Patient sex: M
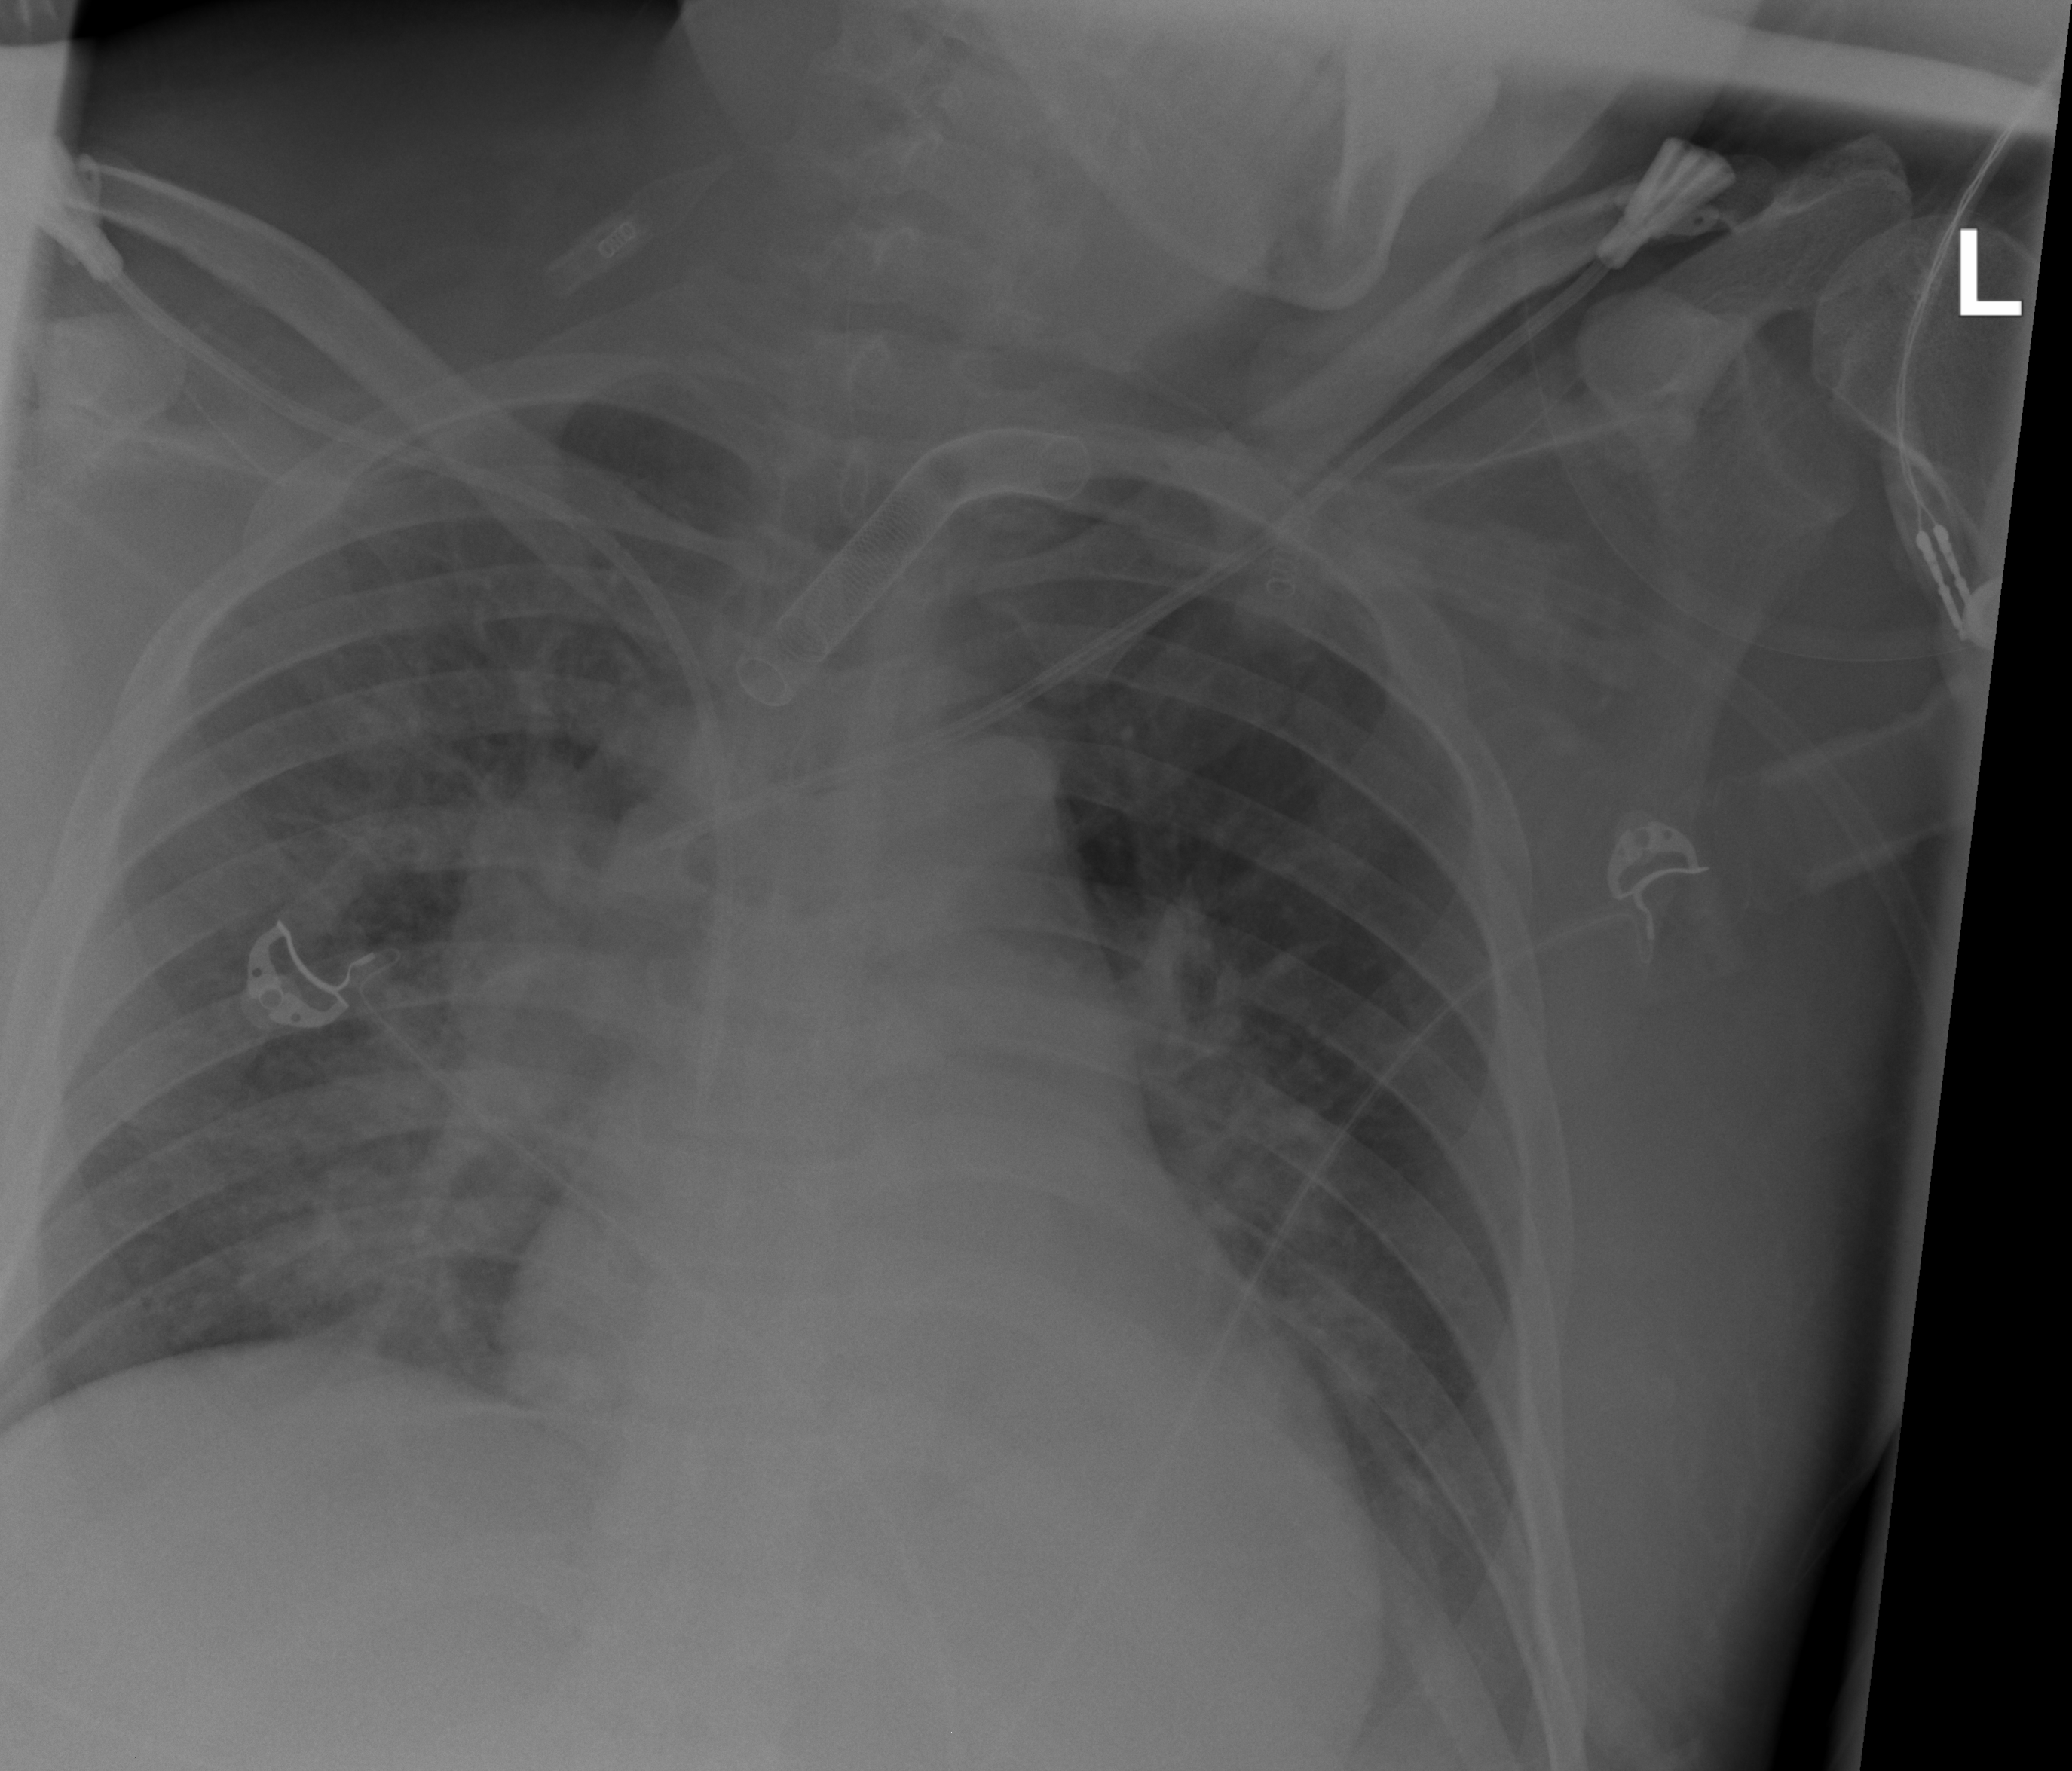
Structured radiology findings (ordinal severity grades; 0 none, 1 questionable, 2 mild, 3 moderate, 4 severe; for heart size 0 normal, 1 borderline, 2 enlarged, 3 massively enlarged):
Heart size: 2
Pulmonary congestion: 3
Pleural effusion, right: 0
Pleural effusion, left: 2
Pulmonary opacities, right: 3
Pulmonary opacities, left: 2
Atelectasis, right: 3
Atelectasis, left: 3